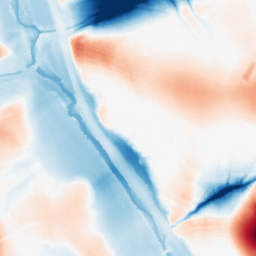
Category: morphological
Decomposition family: morphological
Decomposition parameters: operation: average
size: 50
Upsampling method: edge_directed
Upsampling parameters: scale: 4
Upsampling scale: 4